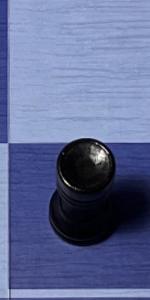
Label: Rook_Black